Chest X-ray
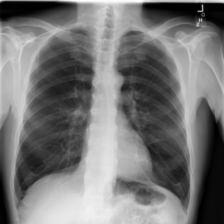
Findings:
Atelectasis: negative
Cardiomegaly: negative
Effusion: negative
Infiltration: negative
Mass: negative
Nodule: negative
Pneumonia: negative
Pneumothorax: negative
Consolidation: negative
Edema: negative
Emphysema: negative
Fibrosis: negative
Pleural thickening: negative
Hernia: negative